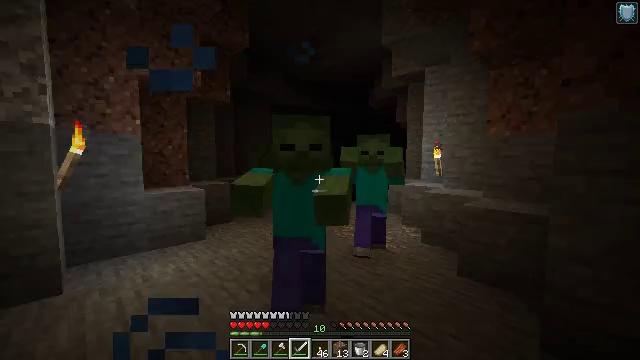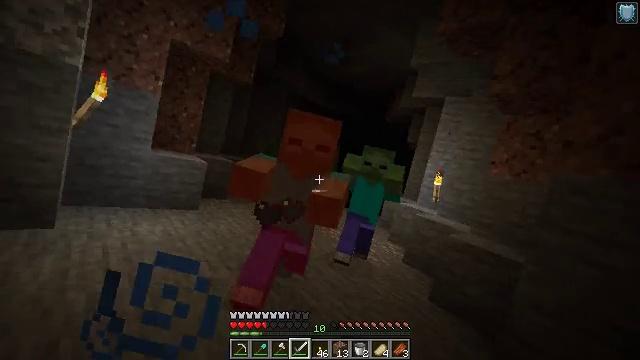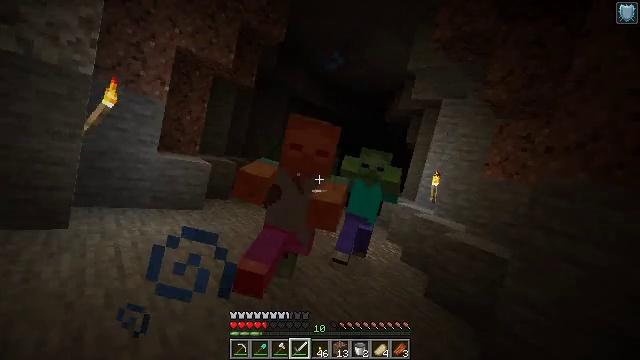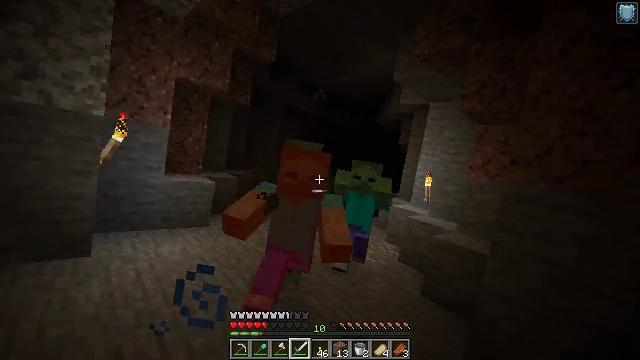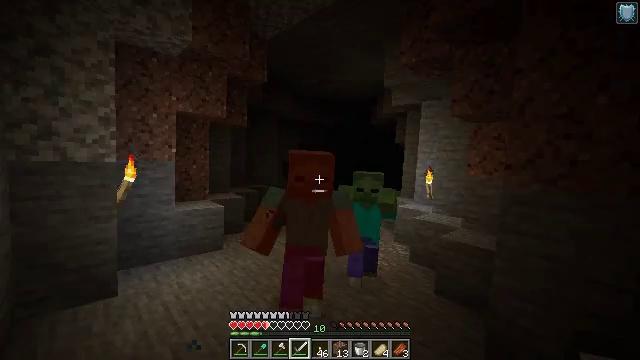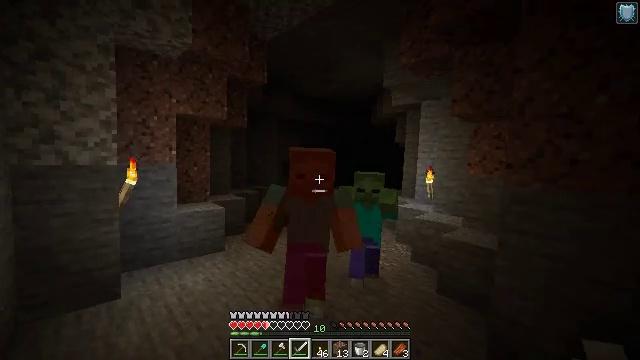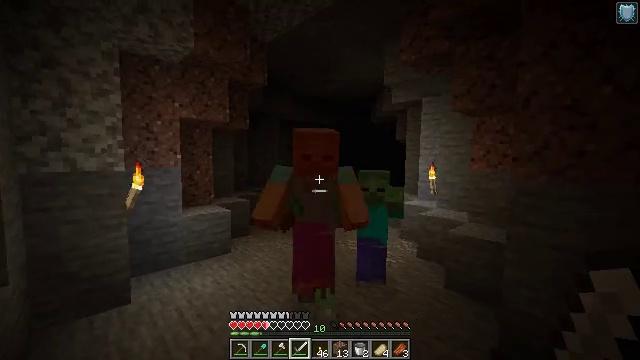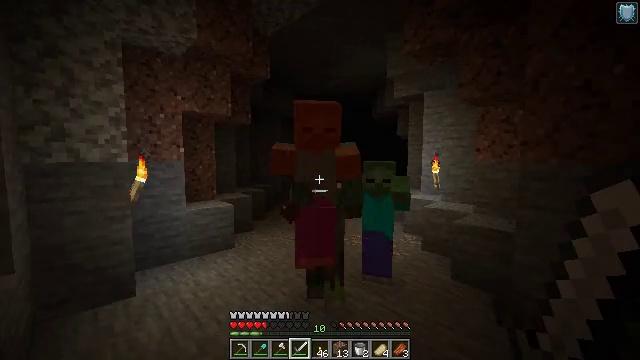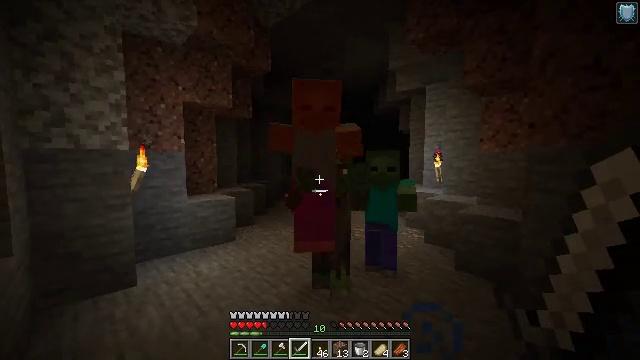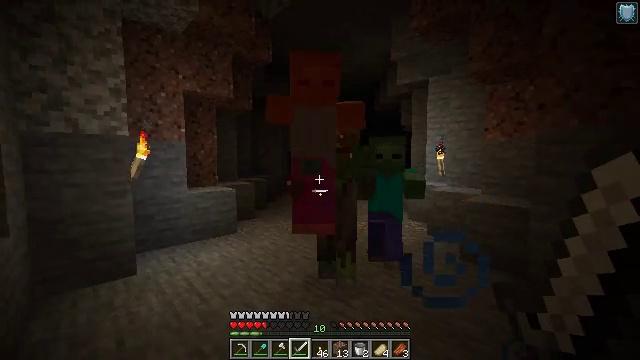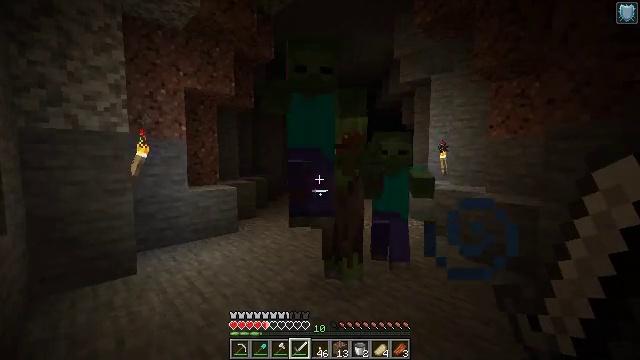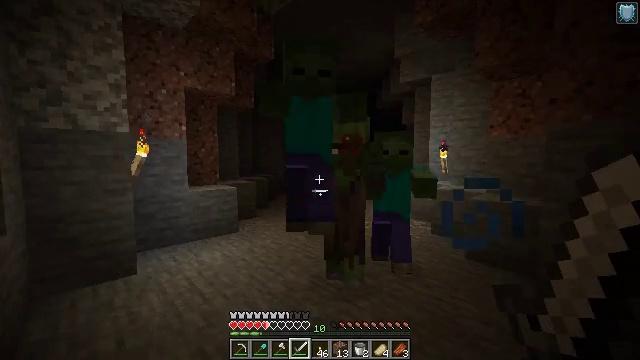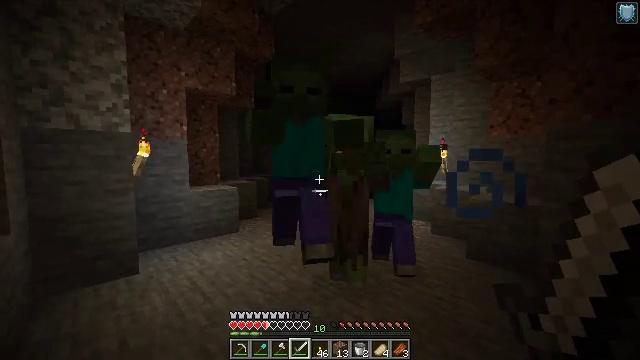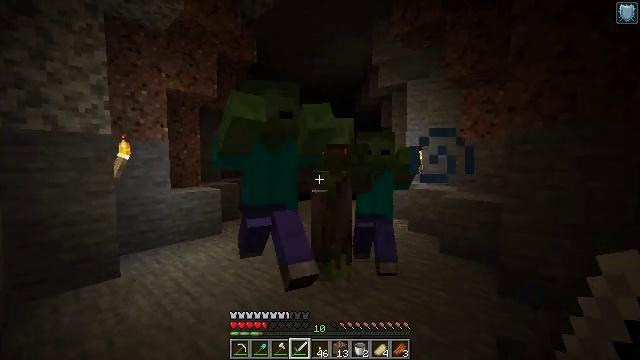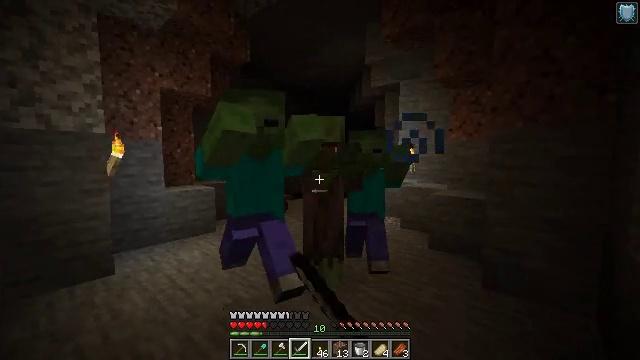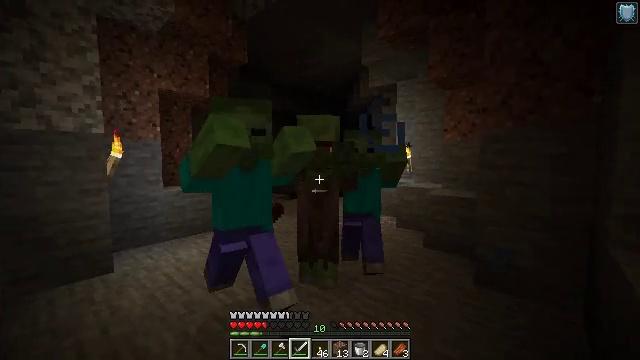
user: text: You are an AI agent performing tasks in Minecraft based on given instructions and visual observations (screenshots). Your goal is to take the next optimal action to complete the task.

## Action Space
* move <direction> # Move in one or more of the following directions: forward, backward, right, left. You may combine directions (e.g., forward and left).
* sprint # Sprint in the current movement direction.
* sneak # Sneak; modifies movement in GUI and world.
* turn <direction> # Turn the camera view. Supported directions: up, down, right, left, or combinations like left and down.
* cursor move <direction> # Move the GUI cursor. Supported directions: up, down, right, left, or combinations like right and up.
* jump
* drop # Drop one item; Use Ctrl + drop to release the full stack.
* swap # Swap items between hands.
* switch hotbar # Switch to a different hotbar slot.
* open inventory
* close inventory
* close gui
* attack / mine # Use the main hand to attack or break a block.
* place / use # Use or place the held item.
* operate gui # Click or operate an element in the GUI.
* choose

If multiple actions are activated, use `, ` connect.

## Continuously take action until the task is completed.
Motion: motion action
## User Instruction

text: Kill undead mobs.
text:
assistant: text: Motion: move back
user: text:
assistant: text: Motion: move back
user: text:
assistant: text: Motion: no_op
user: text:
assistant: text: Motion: move forward
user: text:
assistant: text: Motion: move forward
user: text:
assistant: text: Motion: move forward
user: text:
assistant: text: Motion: move forward
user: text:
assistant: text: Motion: move forward
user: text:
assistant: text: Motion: move forward
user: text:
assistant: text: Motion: no_op
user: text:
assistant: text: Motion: no_op
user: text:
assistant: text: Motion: move back
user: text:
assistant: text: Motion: move back, turn right, attack / mine
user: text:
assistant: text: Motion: move back, turn right, attack / mine
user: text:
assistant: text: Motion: move back, attack / mine
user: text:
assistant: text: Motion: move back, turn right, attack / mine
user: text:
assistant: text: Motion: move back
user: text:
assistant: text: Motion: no_op